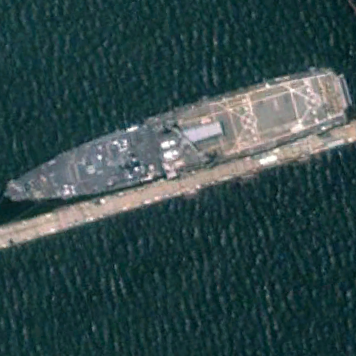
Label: combat